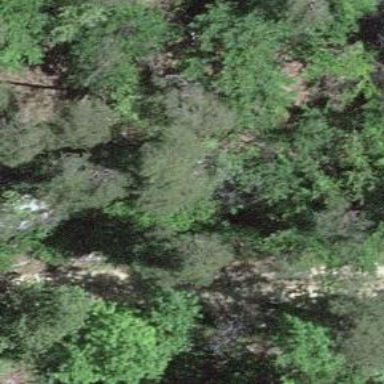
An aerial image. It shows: Natural cliff.